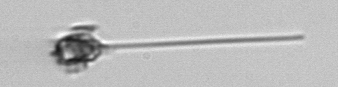
Label: Asterionellopsis_glacialis